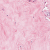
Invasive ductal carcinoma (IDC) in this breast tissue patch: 0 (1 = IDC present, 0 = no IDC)